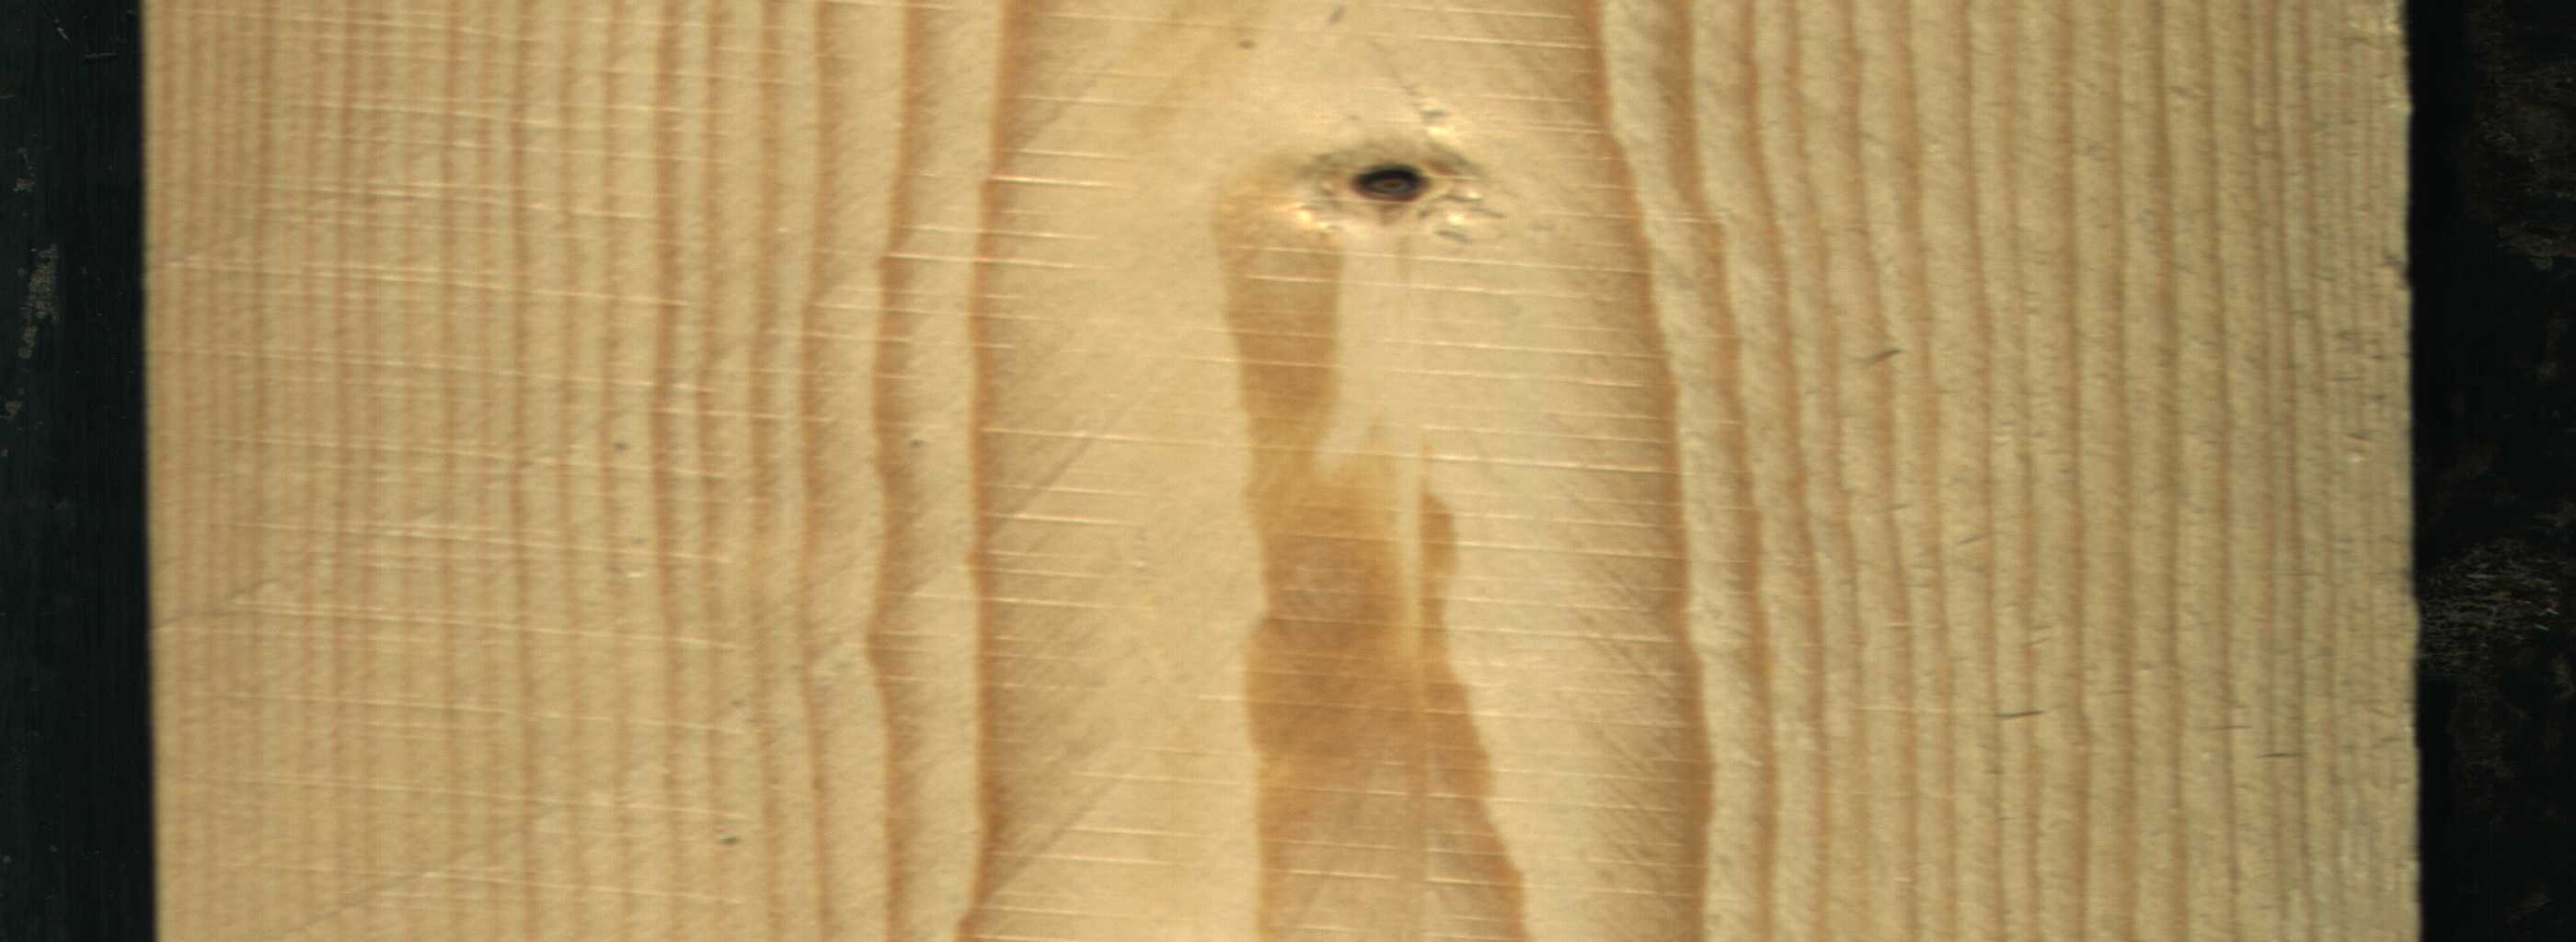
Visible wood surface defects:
Dead_Knot